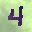
Label: 4